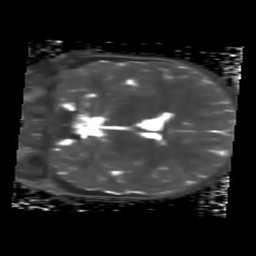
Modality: T2map
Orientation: coronal
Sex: female
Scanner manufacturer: siemens
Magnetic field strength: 3 T
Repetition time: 4 s